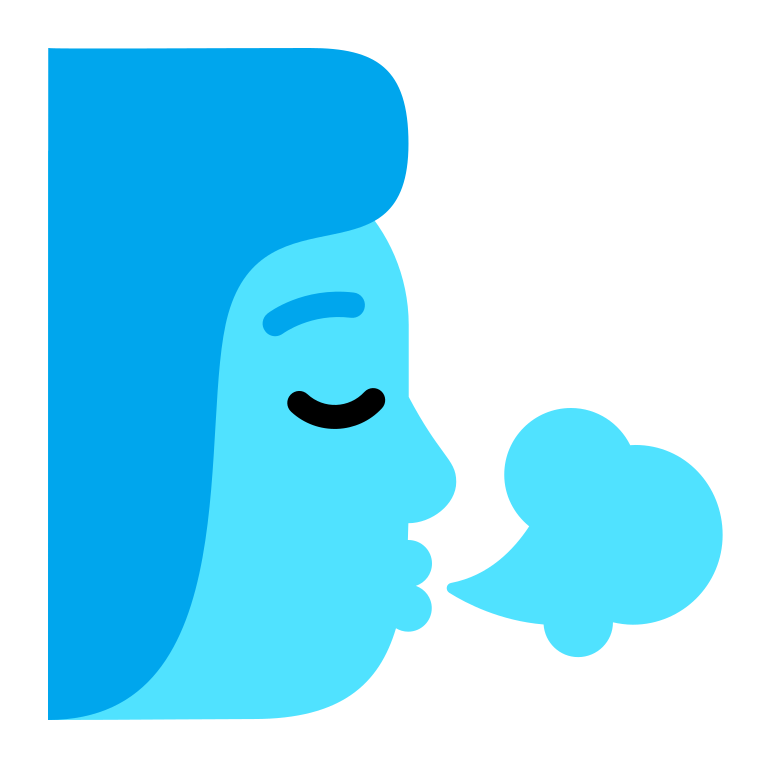
wind face flat